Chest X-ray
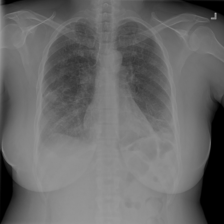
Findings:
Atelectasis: negative
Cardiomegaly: negative
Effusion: negative
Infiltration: positive
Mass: negative
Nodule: negative
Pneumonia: negative
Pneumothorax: negative
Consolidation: negative
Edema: negative
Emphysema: positive
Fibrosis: negative
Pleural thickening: negative
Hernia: negative